Question: Hi there im using a ListView in wpf and have a few columns that have auto width, now i want some padding on them but im a bit unsure how to do this? i have a red background on my header and then text in there, but i want to have some space between the border of the box and the text...

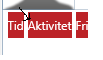
Answer: You could modify the 'HeaderTemplate' of the 'GridViewColumn'
'''
<GridViewColumn ...>
<GridViewColumn.HeaderTemplate>
<DataTemplate>
<TextBlock Text="{Binding}" Margin="5,0,5,0"/>
</DataTemplate>
</GridViewColumn.HeaderTemplate>
<GridViewColumnHeader Content="Some Header" Background="Red" />
</GridViewColumn>
'''